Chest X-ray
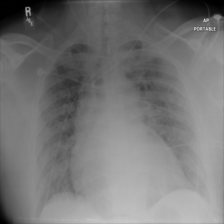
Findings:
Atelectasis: negative
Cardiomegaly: negative
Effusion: negative
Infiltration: negative
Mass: negative
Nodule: negative
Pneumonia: negative
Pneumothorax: negative
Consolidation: negative
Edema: negative
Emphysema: negative
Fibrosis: negative
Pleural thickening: negative
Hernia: negative